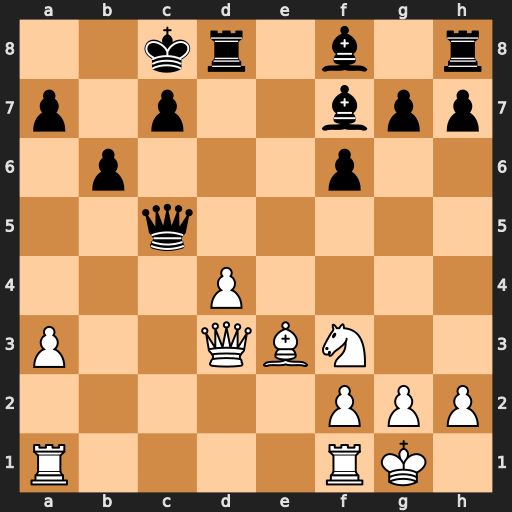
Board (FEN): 2kr1b1r/p1p2bpp/1p3p2/2q5/3P4/P2QBN2/5PPP/R4RK1
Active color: w
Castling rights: -
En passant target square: -
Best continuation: Qa6+ Kb8 dxc5